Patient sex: F
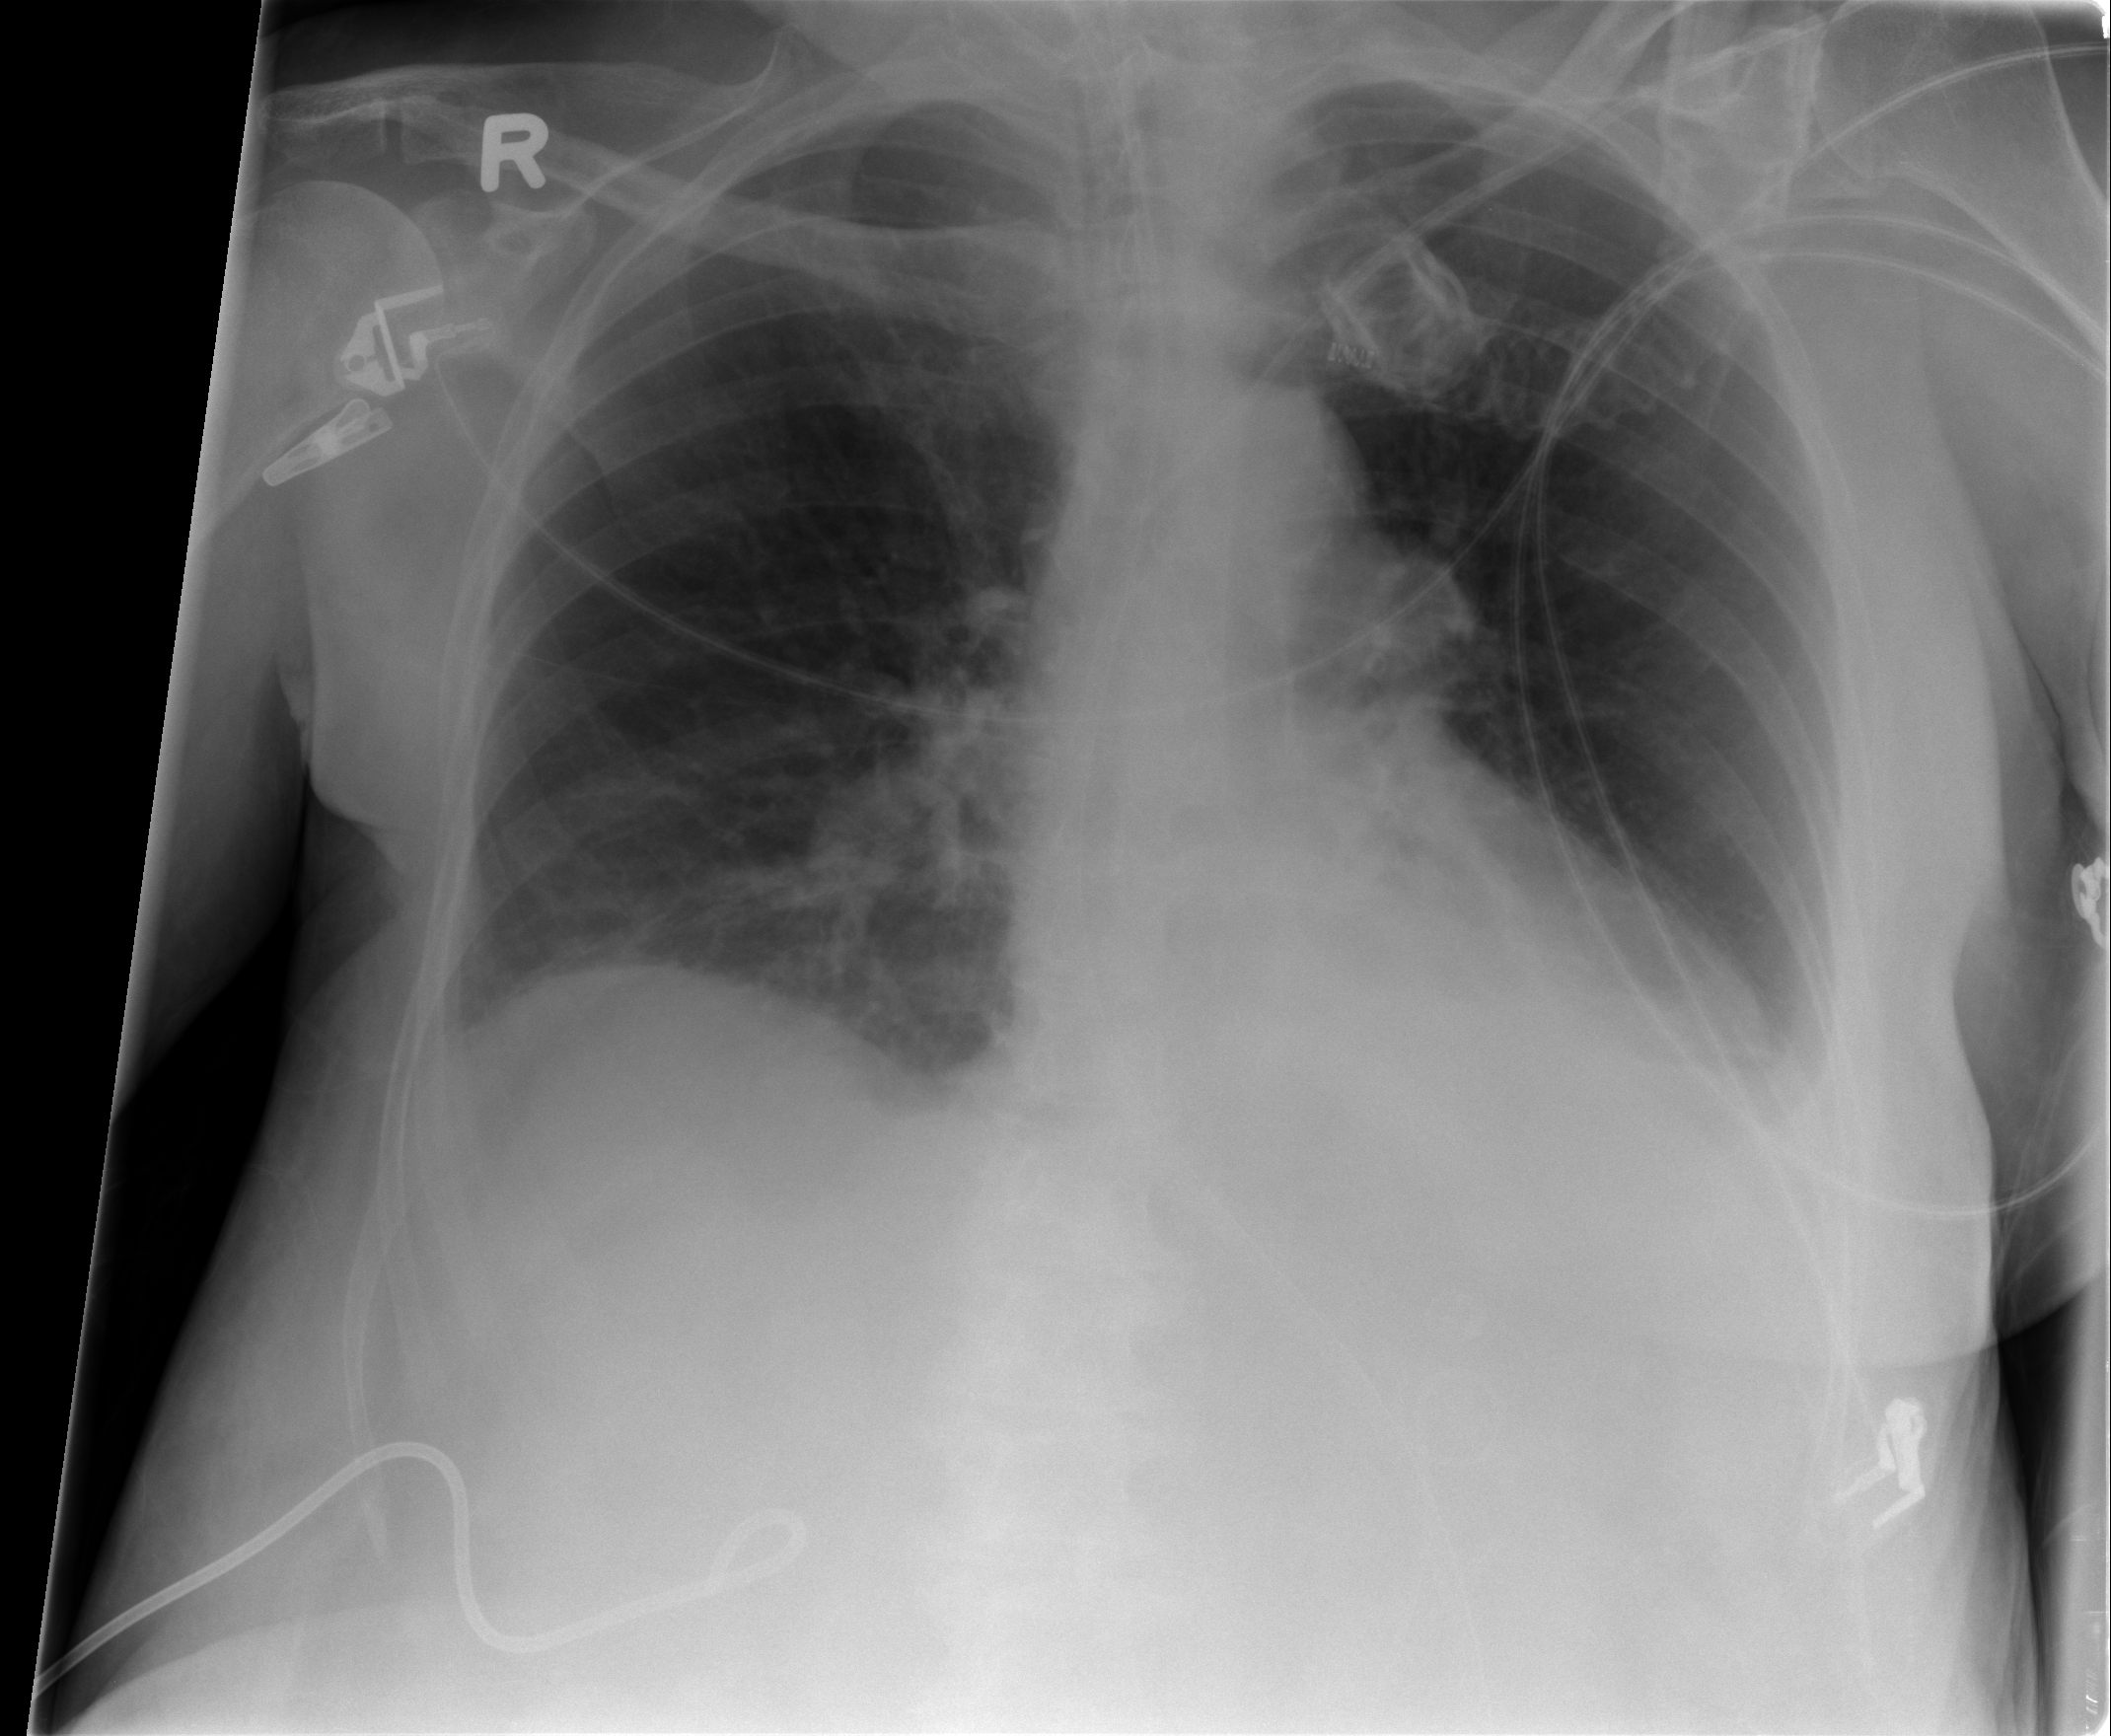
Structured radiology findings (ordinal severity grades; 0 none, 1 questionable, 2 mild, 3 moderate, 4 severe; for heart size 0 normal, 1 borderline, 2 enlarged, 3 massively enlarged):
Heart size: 2
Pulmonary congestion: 0
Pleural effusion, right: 1
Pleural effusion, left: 2
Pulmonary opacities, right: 0
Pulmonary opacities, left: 0
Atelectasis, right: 1
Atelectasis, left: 2